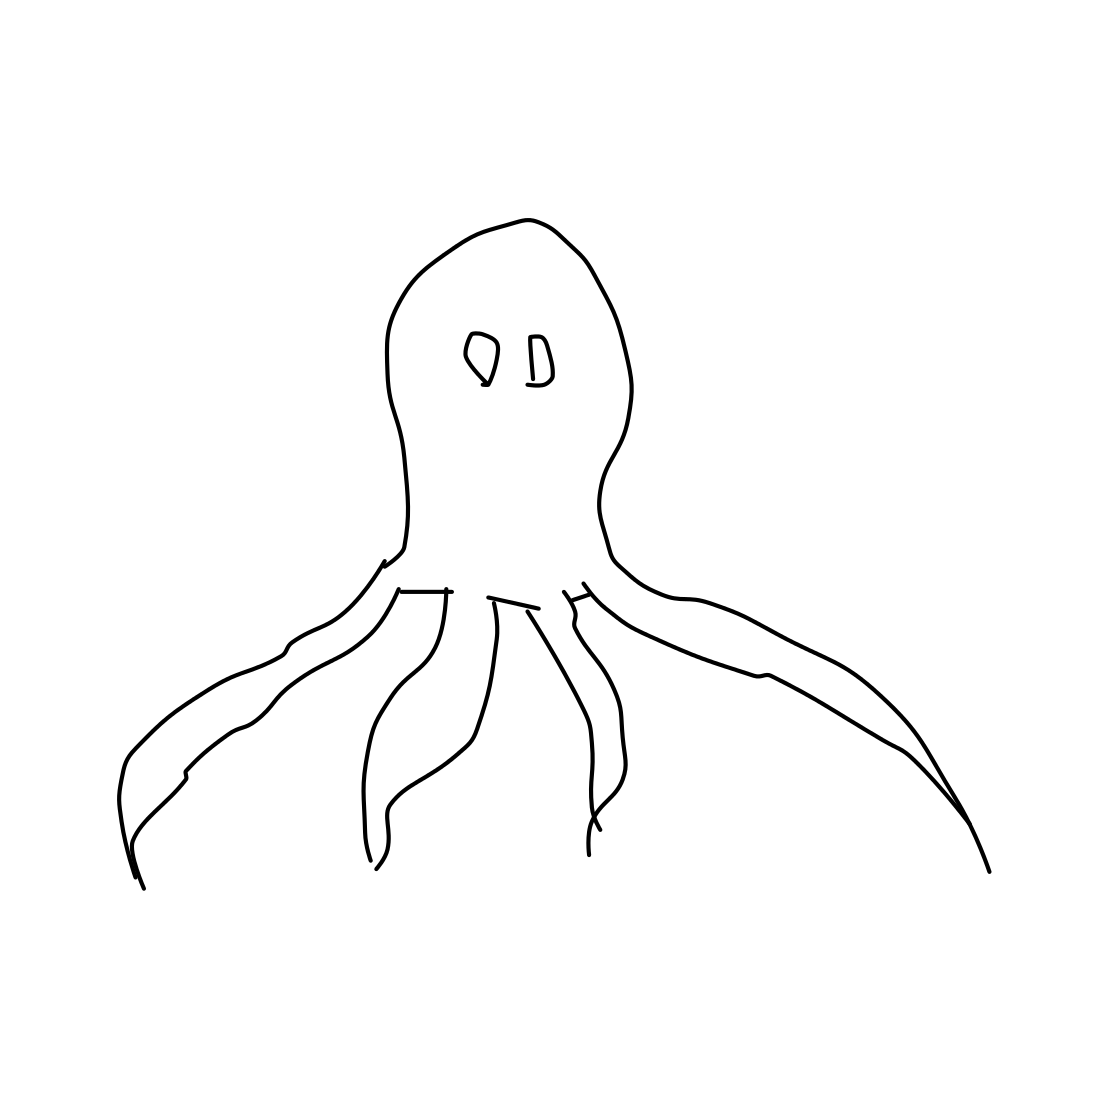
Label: octopus